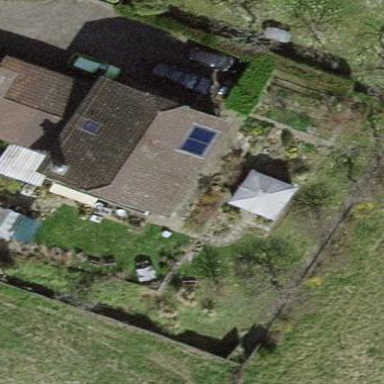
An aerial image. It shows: Garden enclosed by fence.